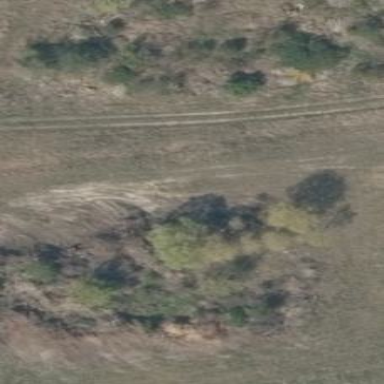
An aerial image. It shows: Patch of scrub vegetation.